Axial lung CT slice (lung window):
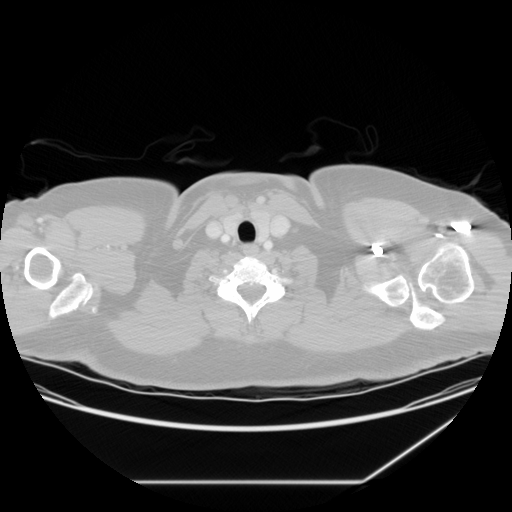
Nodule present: no